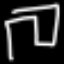
Label: pants